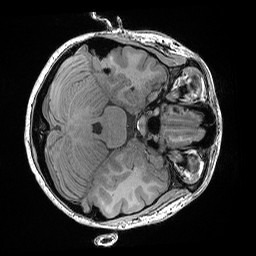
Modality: T1w
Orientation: axial
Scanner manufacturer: siemens
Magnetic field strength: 3 T
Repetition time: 0.02 s
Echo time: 0.00492 s